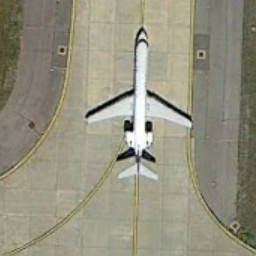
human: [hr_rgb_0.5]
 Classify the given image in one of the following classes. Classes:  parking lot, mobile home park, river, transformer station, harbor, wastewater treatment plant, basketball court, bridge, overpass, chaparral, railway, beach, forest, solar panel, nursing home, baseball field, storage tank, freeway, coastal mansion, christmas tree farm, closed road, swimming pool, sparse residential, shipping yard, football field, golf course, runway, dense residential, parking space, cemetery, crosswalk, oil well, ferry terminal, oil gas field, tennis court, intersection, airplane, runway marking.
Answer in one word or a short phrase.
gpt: airplane